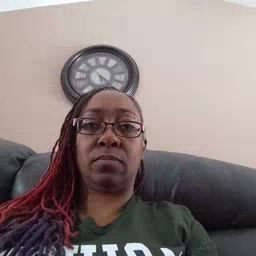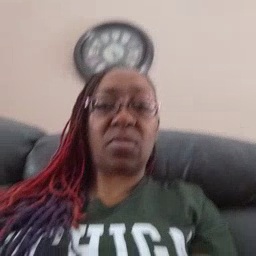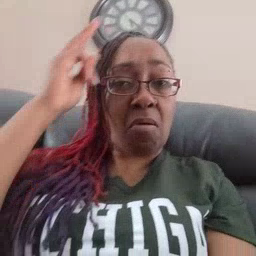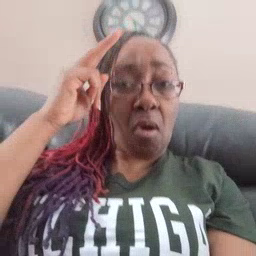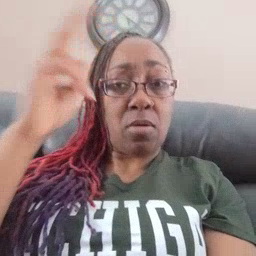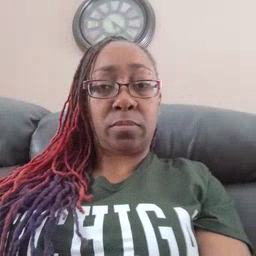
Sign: uncle